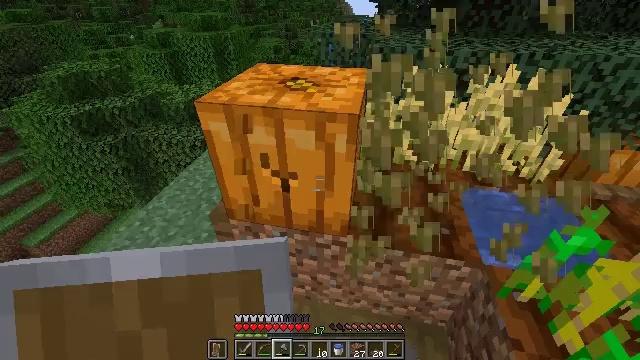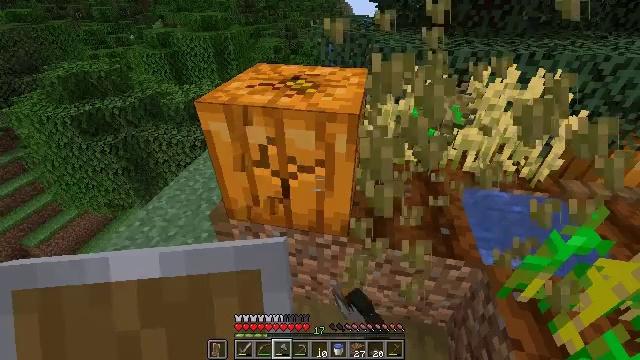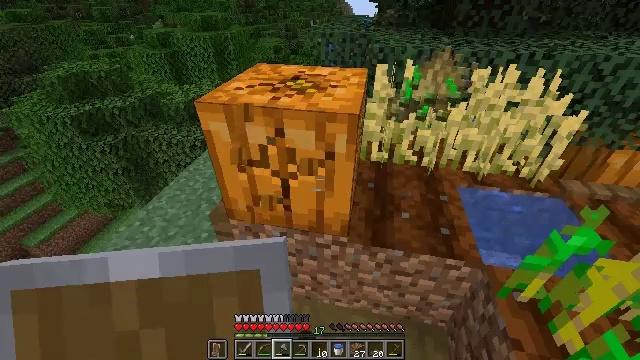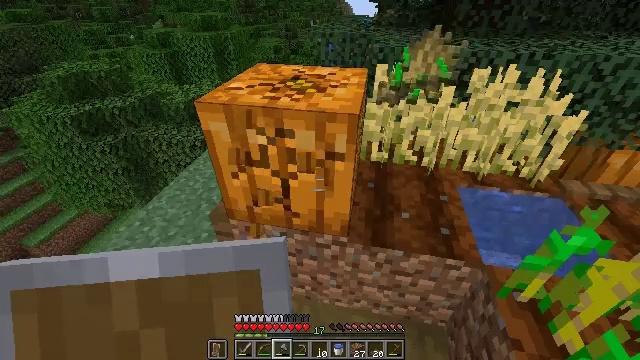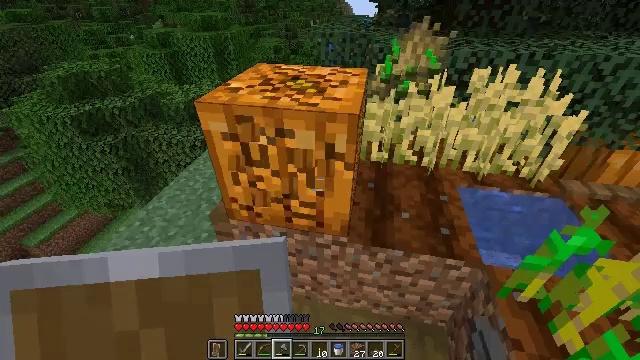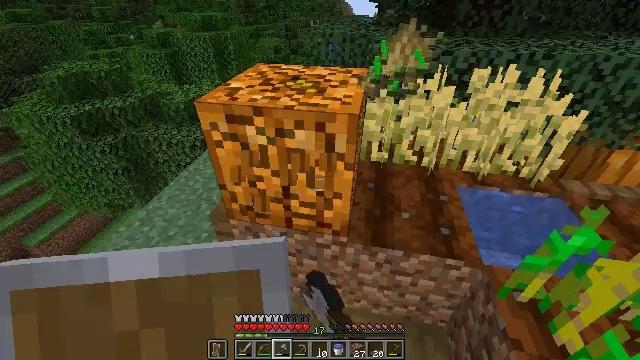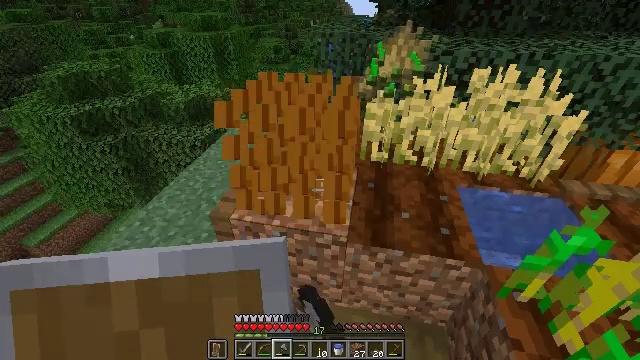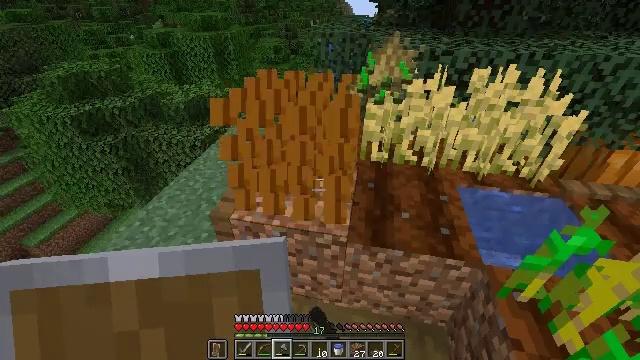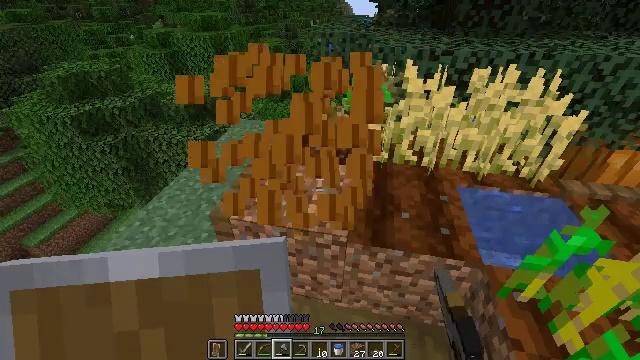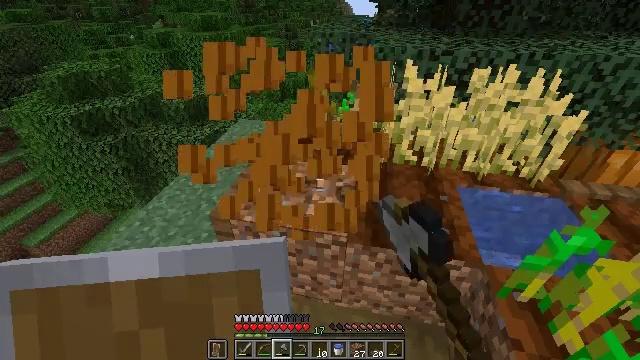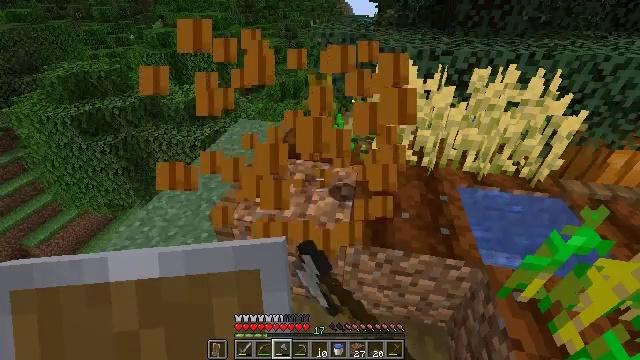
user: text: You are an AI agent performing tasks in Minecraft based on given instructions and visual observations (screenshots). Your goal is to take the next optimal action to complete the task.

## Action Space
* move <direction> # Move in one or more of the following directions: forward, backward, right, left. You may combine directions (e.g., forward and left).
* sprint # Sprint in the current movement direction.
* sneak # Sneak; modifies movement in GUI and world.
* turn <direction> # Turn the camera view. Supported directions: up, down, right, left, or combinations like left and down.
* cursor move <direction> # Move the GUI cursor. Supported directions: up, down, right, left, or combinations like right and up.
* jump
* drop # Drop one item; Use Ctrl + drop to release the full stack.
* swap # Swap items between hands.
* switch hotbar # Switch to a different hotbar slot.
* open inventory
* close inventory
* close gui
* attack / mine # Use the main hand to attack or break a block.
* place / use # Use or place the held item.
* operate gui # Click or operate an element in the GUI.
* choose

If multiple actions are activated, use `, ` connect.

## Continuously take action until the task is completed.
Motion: motion action
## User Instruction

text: Collect the pumpkin by holding left button.
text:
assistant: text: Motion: attack / mine
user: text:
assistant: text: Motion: attack / mine
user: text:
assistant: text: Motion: attack / mine
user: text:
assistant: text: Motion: attack / mine
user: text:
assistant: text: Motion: attack / mine
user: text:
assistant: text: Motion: attack / mine
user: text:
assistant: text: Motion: attack / mine
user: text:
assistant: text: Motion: attack / mine
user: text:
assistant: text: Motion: attack / mine
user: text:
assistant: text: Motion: attack / mine
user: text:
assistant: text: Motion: attack / mine